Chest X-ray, PA view. Patient: 33 years old, sex F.
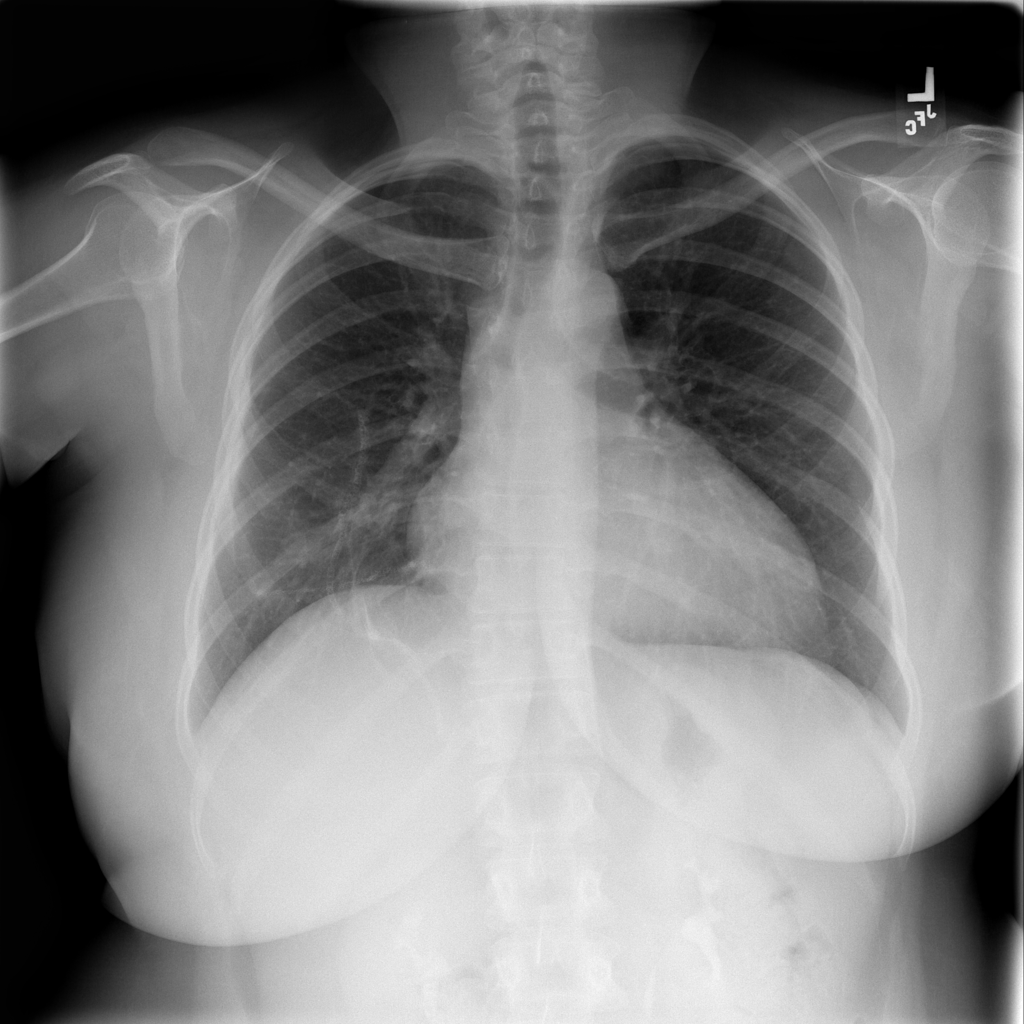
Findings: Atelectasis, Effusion